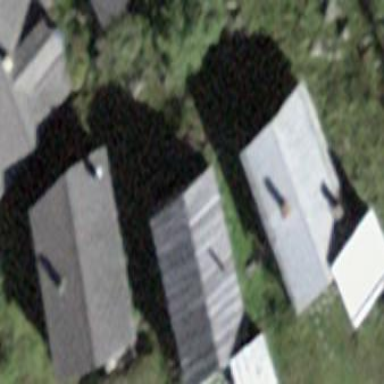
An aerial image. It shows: Gabled house with grey roof.